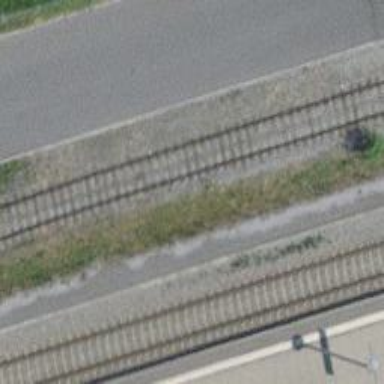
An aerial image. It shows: Railway spur service.